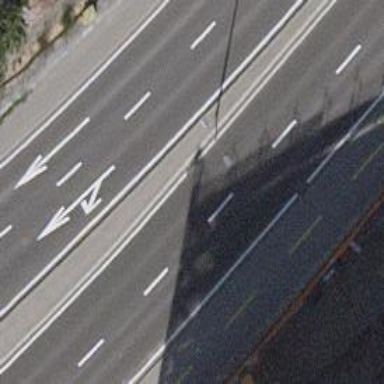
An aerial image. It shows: Asphalt road classified as primary highway.